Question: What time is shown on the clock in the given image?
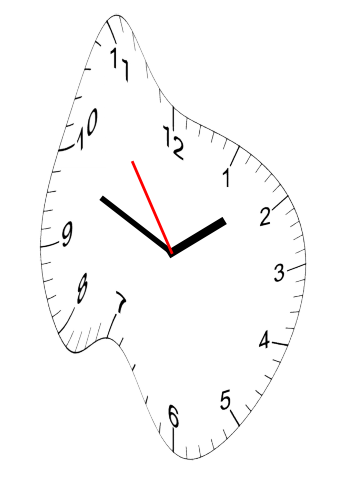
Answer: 01:48:54